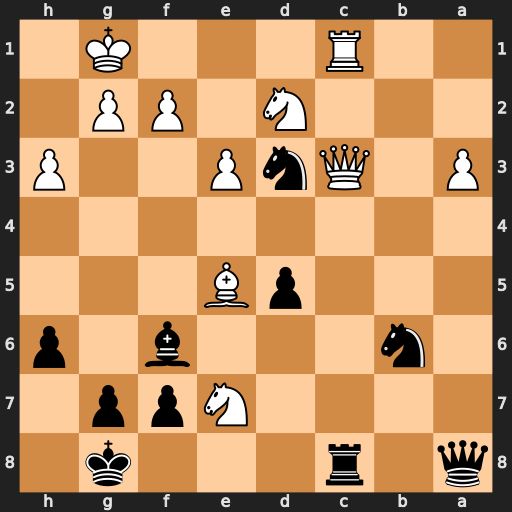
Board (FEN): q1r3k1/4Npp1/1n3b1p/3pB3/8/P1QnP2P/3N1PP1/2R3K1
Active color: b
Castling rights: -
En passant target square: -
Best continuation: Bxe7 Qxd3 Rxc1+